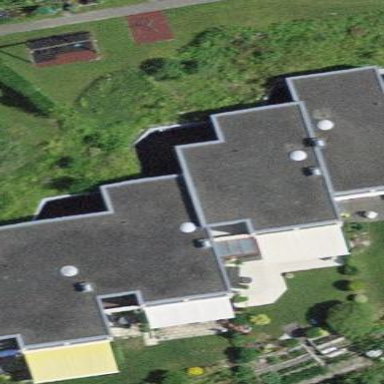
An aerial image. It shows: Terrace building.